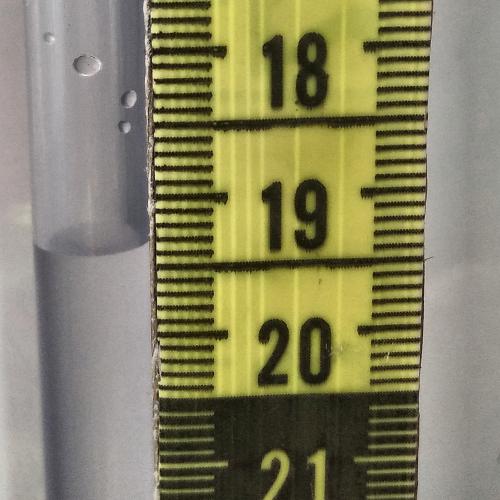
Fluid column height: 19.3 cm